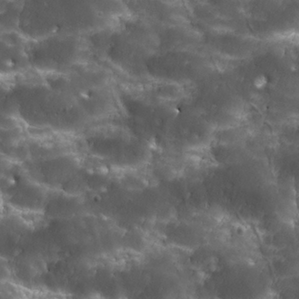
Label: non_frost